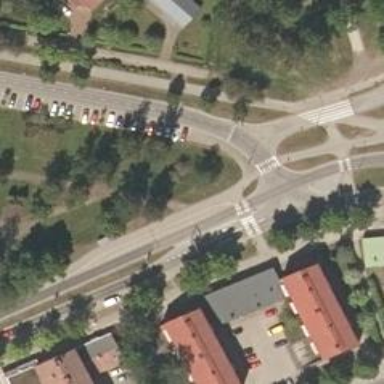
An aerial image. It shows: Asphalt cycleway with uncontrolled zebra crossing. There is island at the crossing.